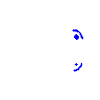
Particle: electron